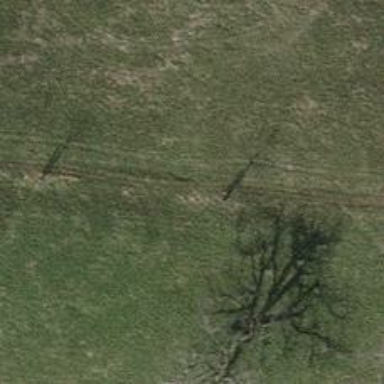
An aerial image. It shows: Beautiful tree in nature.